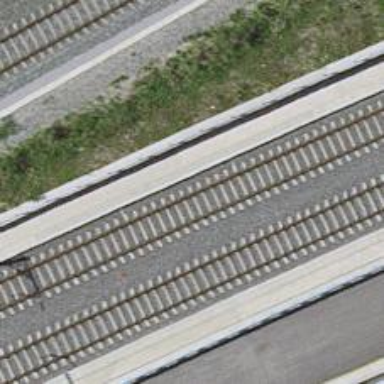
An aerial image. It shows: Single railway track with electrified contact line.